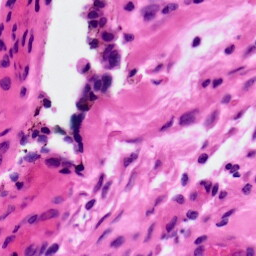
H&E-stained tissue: Ovarian